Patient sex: M
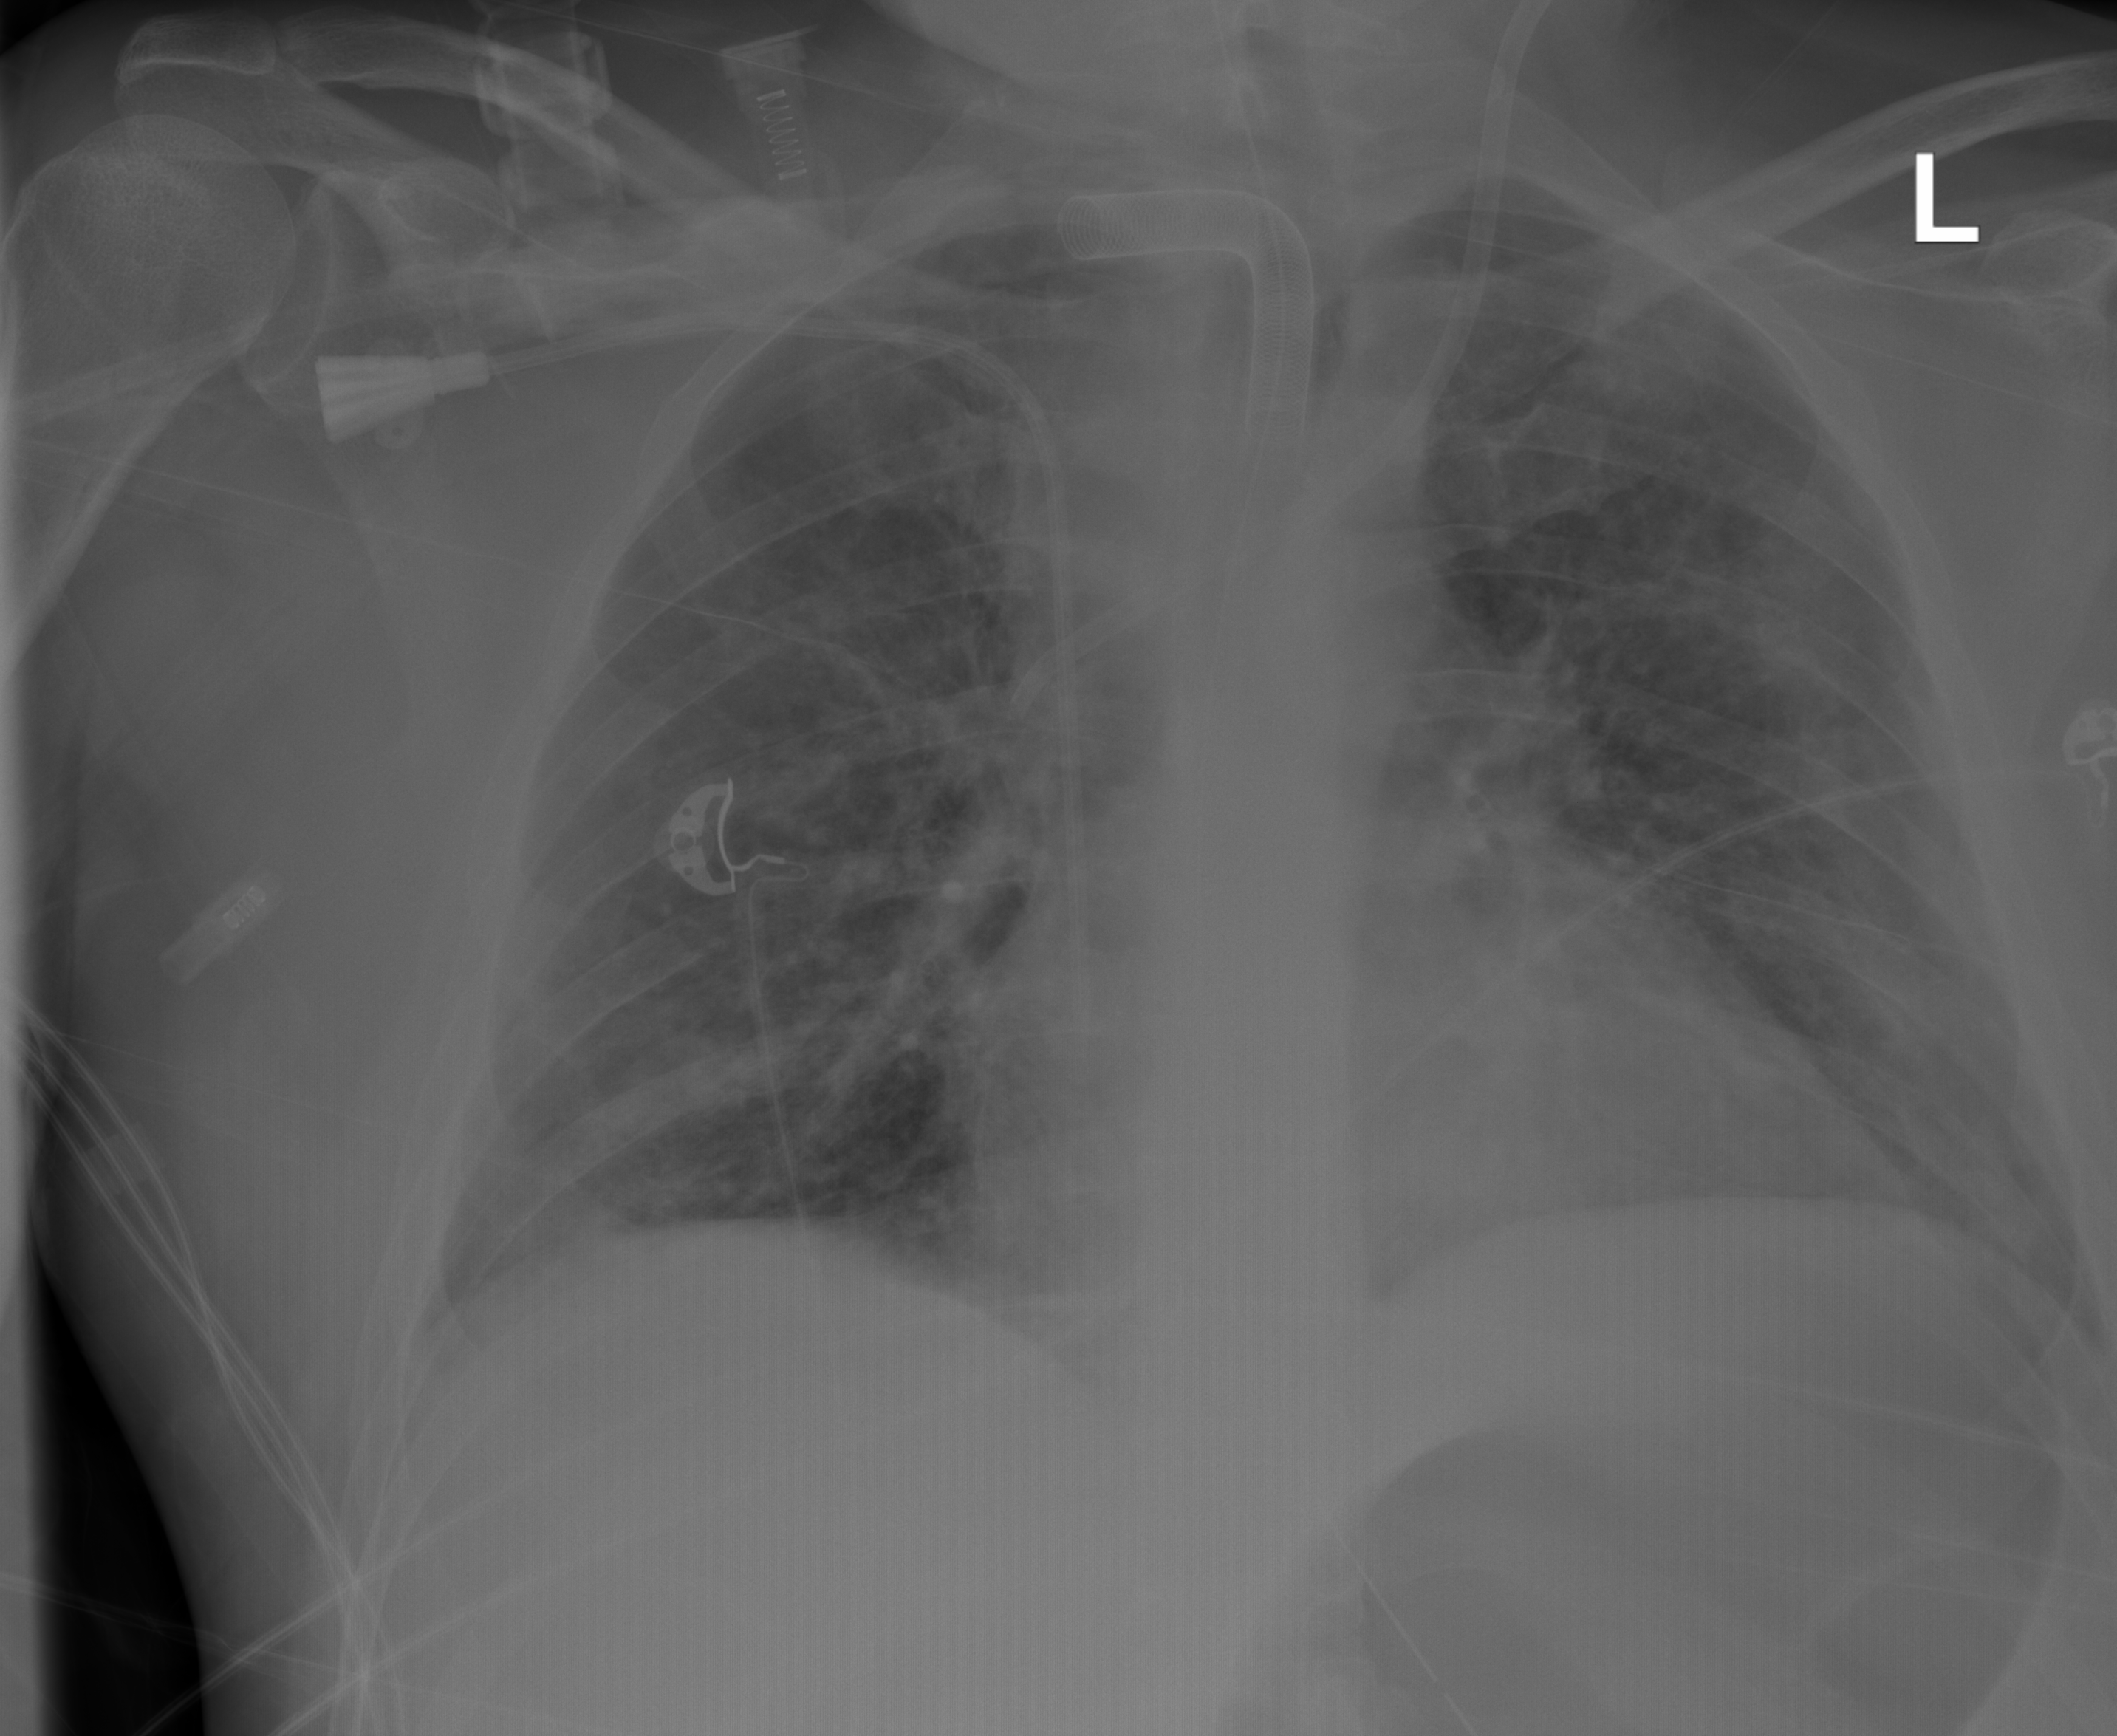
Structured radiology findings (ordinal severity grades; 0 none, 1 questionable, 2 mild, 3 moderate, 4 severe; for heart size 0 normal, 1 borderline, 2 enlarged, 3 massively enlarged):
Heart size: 1
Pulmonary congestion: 2
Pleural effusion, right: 0
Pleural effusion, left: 0
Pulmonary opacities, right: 2
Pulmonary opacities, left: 2
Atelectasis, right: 0
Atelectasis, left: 2